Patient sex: F
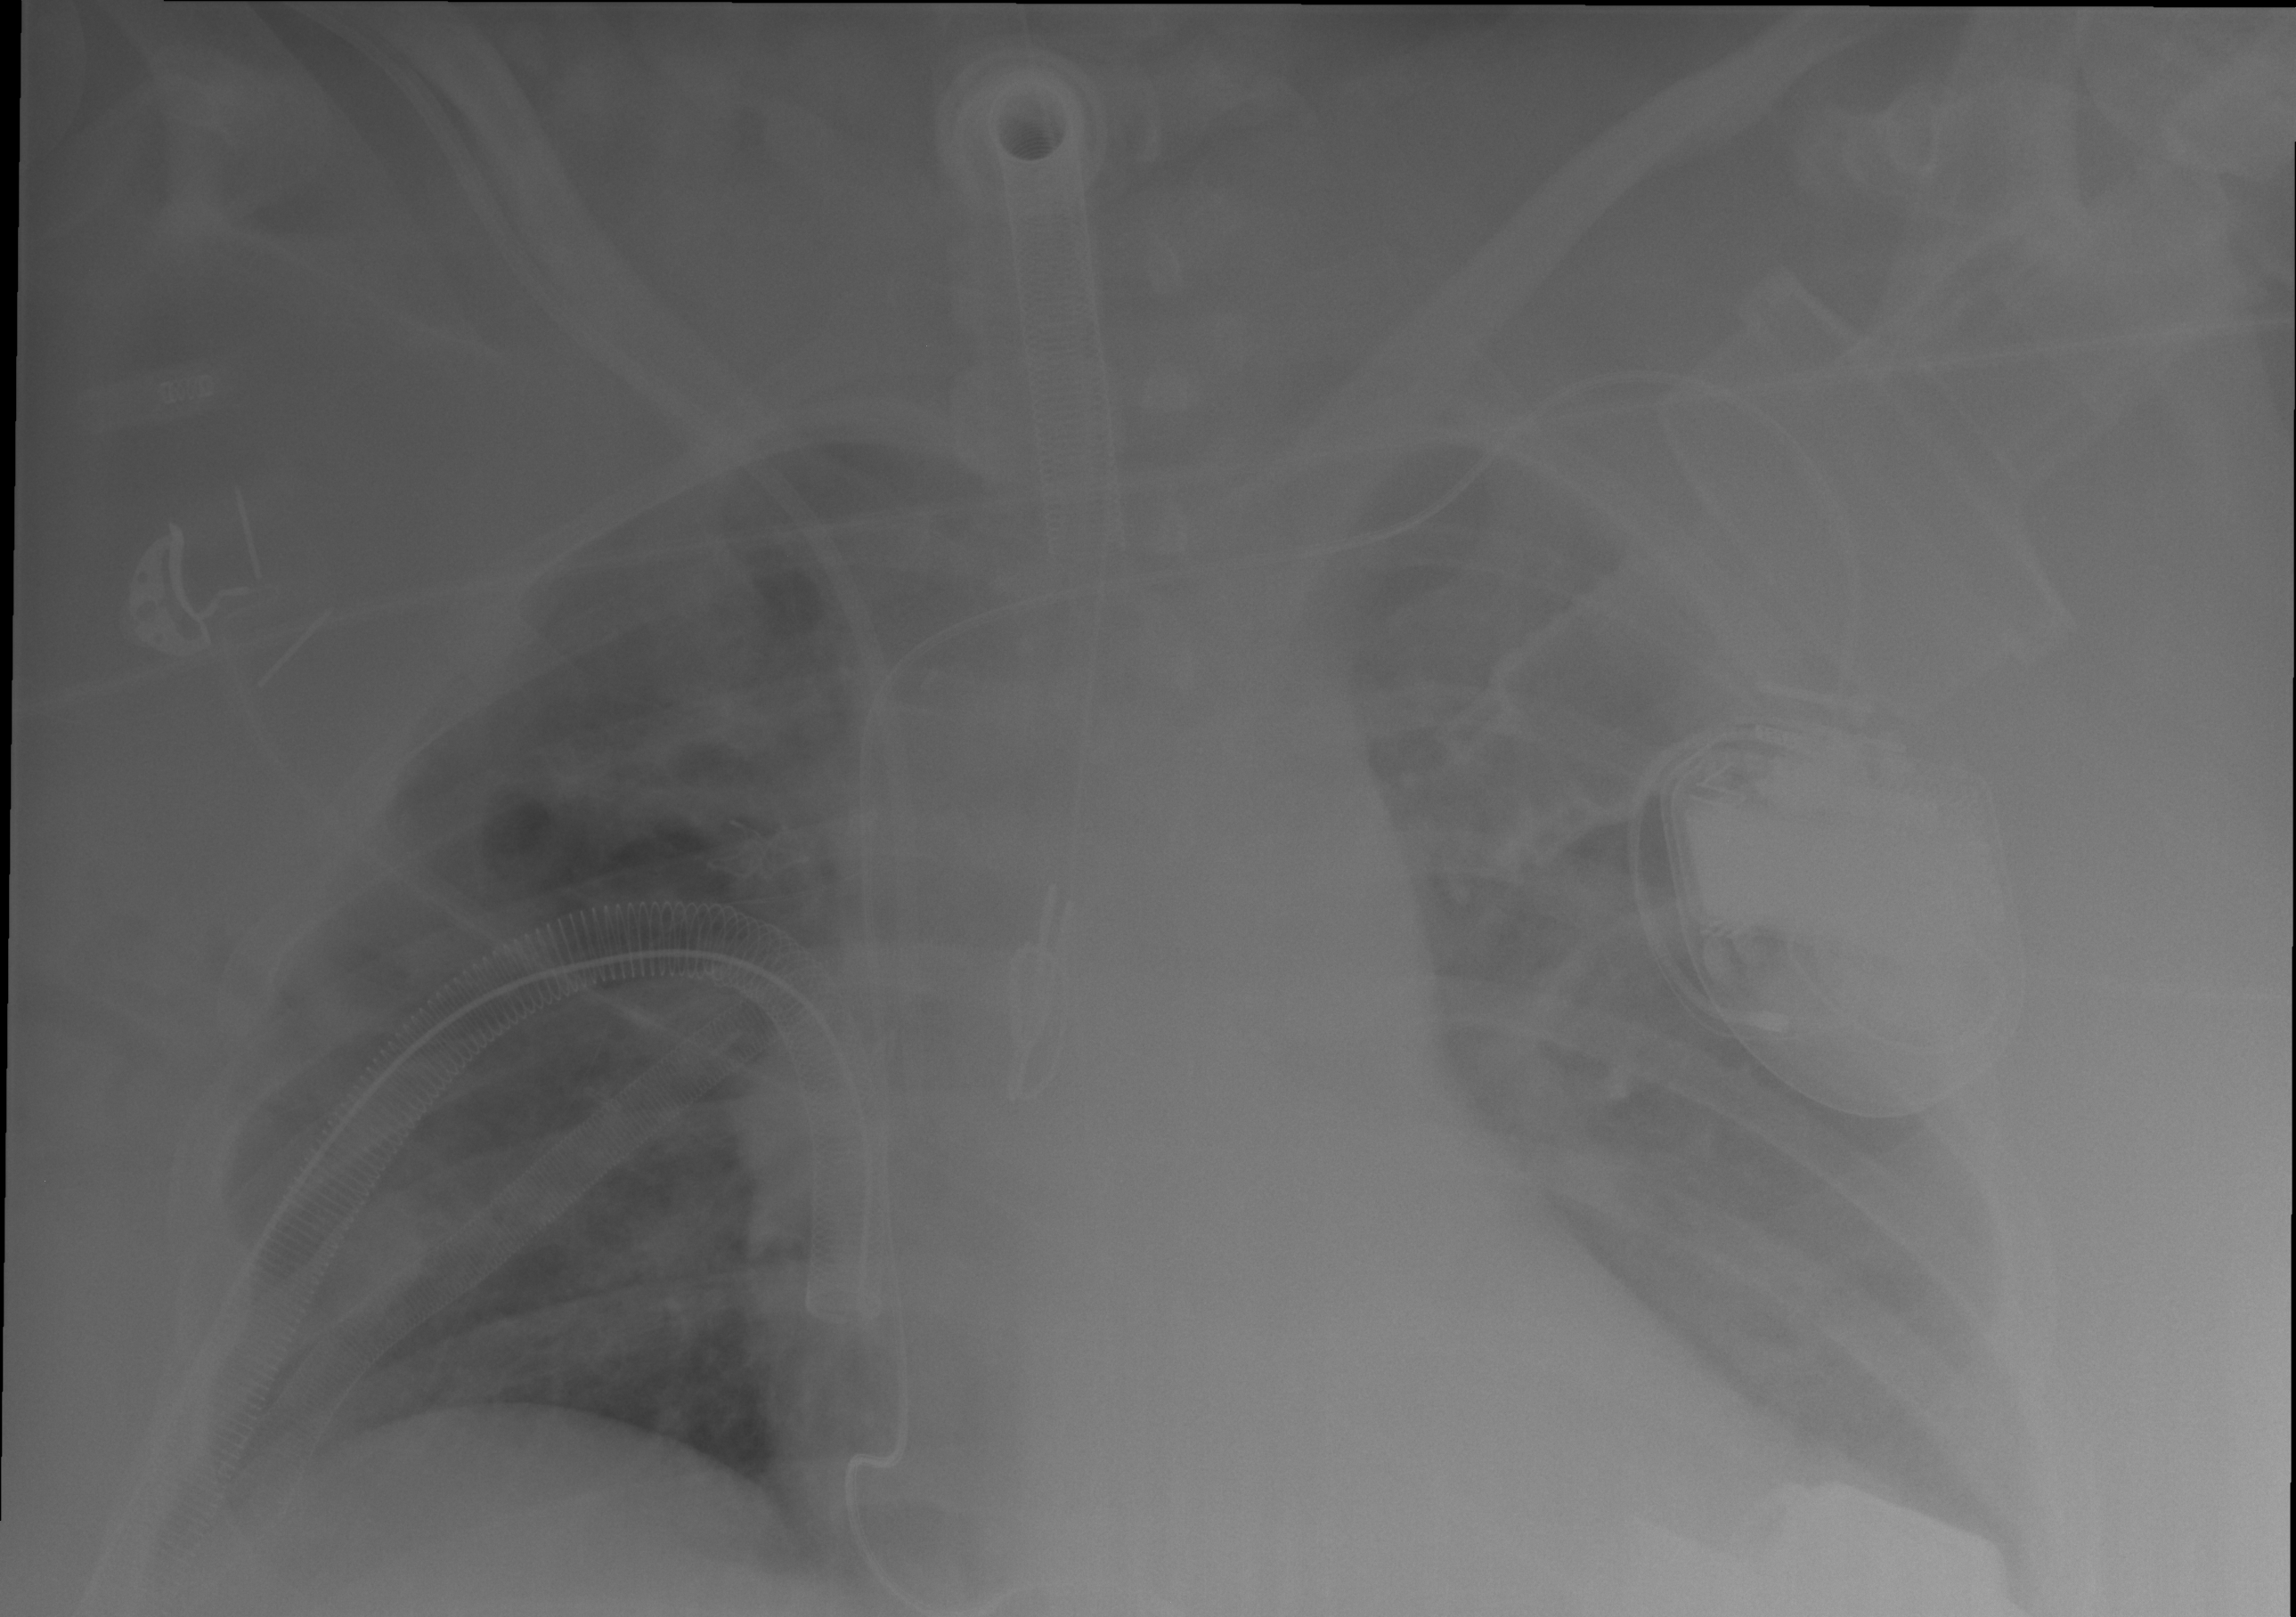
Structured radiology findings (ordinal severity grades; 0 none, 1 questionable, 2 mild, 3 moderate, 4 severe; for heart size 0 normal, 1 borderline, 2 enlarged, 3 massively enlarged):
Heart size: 2
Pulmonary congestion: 2
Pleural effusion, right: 0
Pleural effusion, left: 0
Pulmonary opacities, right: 0
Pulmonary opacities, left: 0
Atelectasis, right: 2
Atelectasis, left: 1